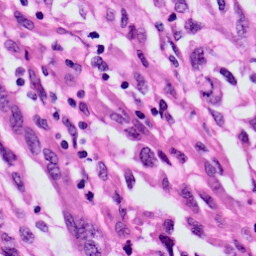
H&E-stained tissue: Skin